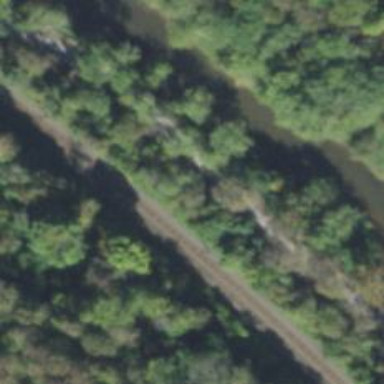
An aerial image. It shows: Railway track.